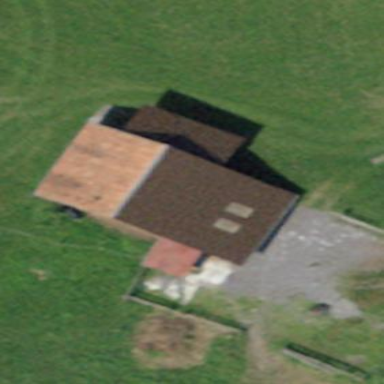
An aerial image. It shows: Rural barn.